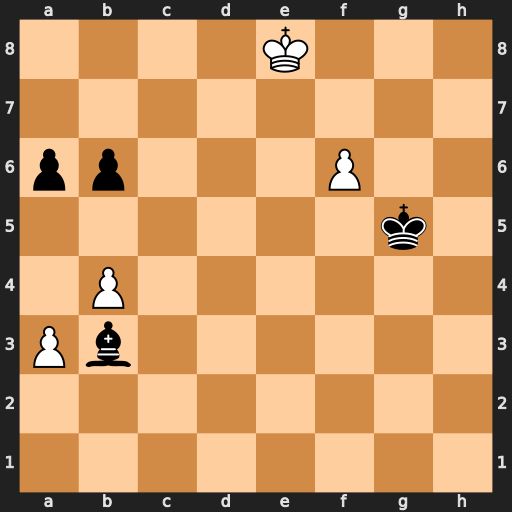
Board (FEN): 4K3/8/pp3P2/6k1/1P6/Pb6/8/8
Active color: w
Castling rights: -
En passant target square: -
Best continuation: f7 Bxf7+ Kxf7